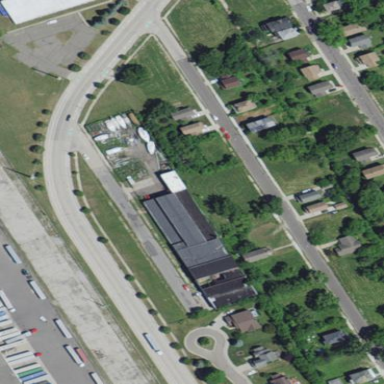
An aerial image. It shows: Warehouse.